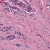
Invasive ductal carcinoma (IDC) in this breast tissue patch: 1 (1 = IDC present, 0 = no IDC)